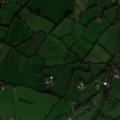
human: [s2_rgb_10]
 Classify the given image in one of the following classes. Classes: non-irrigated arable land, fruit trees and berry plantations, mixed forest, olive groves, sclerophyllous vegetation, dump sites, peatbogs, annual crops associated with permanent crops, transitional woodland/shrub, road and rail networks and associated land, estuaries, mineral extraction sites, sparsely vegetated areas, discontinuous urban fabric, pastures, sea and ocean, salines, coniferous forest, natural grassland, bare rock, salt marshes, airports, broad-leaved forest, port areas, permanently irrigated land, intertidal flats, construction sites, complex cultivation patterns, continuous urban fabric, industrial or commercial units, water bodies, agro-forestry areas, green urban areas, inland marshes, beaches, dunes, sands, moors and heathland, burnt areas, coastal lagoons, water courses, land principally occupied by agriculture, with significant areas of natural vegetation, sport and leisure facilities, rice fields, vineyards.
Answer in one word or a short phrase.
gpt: pastures